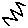
Label: zigzag